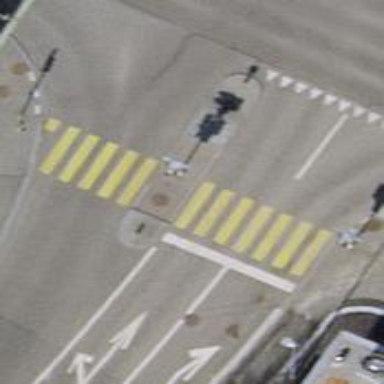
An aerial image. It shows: Road with traffic signals and crossing with traffic signal on island.